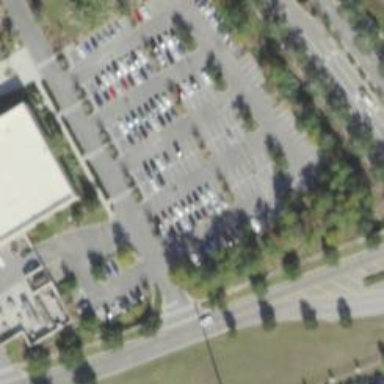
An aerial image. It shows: Parking space.